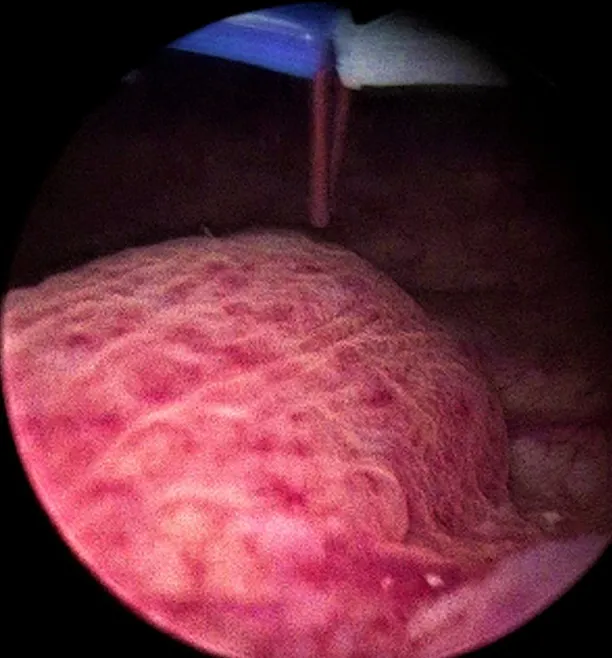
cystoscopic image of the ureterocele; ureterocele on the left lateral bladder wall, crossing the midline.
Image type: endoscopy (other_endoscopy)